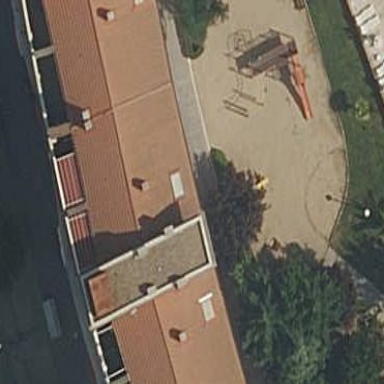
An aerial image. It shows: Image showing building with apartments.